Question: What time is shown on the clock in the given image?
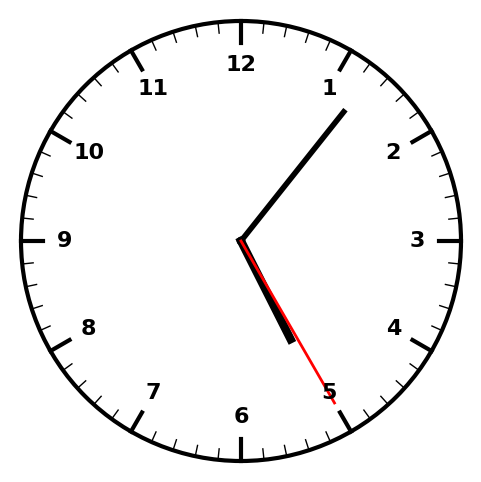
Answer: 05:06:25